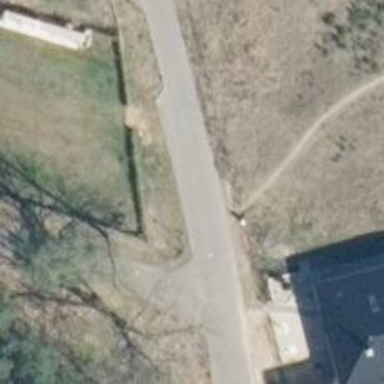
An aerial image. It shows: Residential road with asphalt surface and no sidewalks.